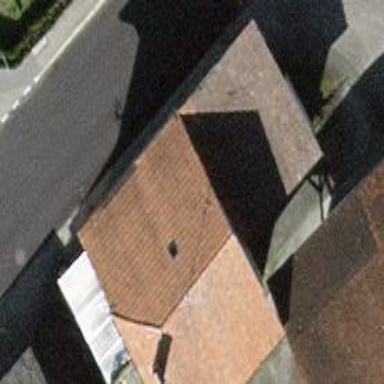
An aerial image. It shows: Restaurant.